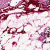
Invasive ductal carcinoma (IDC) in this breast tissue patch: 0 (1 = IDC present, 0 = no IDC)